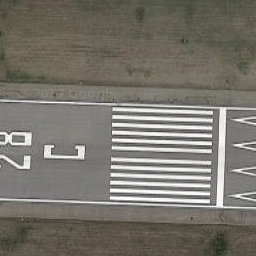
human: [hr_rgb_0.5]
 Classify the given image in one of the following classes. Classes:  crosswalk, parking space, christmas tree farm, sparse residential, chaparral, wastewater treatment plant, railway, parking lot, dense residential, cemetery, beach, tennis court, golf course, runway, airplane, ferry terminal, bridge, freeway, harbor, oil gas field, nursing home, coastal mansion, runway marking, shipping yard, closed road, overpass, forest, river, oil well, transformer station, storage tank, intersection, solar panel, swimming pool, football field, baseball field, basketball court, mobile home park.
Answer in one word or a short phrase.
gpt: runway